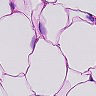
Metastatic tissue present: no